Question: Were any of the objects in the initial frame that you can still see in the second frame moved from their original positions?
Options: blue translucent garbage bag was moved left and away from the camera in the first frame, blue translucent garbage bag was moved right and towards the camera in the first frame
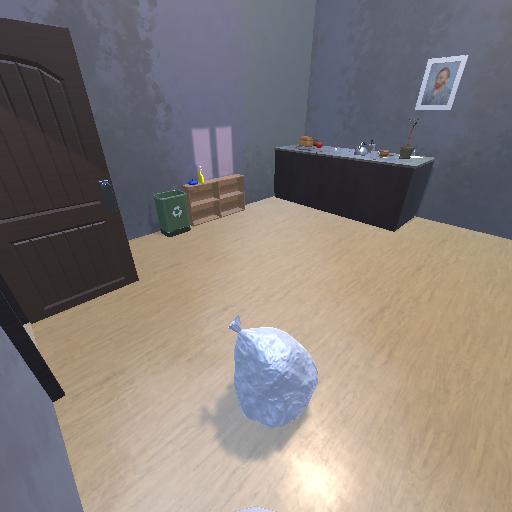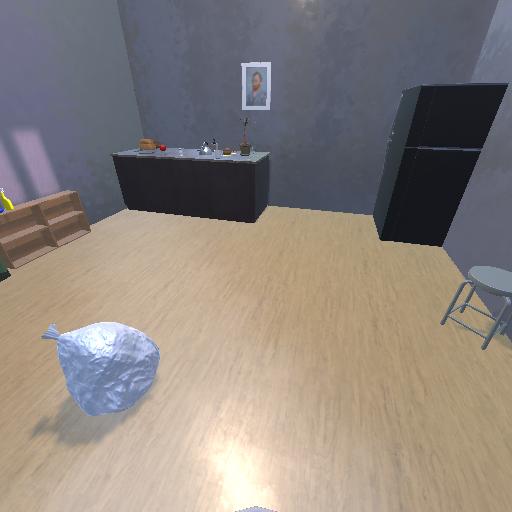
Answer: blue translucent garbage bag was moved left and away from the camera in the first frame